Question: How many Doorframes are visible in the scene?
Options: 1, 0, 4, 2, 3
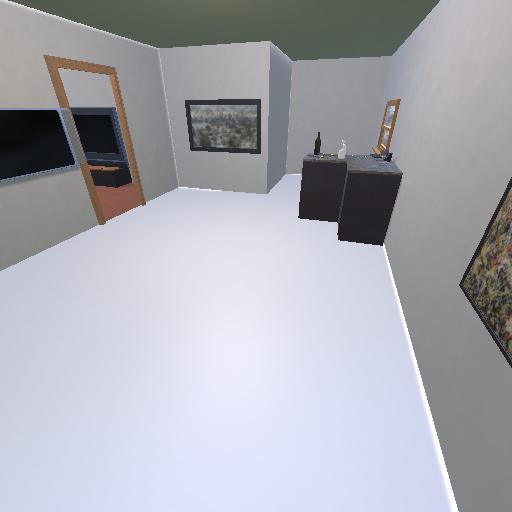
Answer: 1